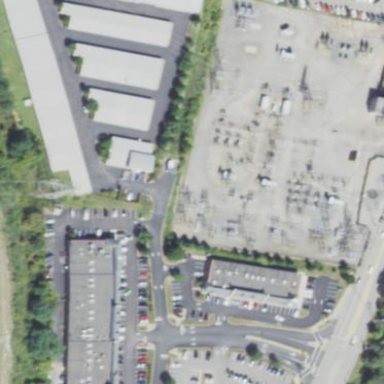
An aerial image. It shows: Power substation.